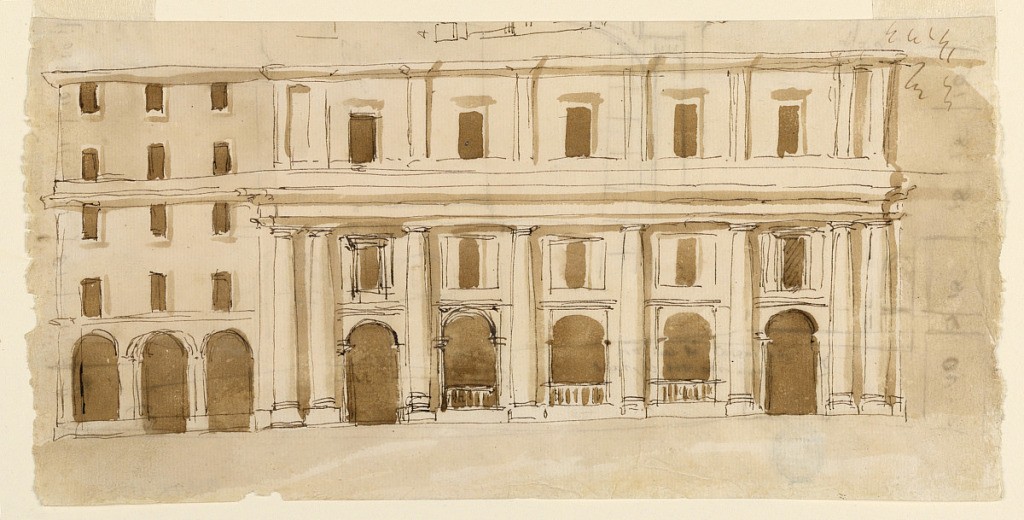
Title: Elevation of a Town Mansion
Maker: Giuseppe Barberi, Italian, 1746–1809
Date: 1750-1800
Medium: Pen and brown ink, brush and brown wash on off-white laid paper
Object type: Drawing
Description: Shown is the left side. The central part is projecting. It shows three stories. The two lower ones are framed by columns of a Doric order and an entablature. At the corners are pairs of columns. The three central bays of the ground floor are bordered by the arches of a colonnade with a baulstrade below. The lateral bays have door openings. Windows in oblong panels are in the second story. In the third story are windows in wall panels, bordered by columns or pilasters. The lateral side at left shows five stories. The ground floor has a colonnade of three bays in front. The upper stories have three windows each. The entablatures above the ground floor and above the second floor of the central part are continual. The upper one separates the windows of the third and fourth stories. At the upper edges is a part of a sketch. Verso: part of a sketch of an elevation and of a plan.